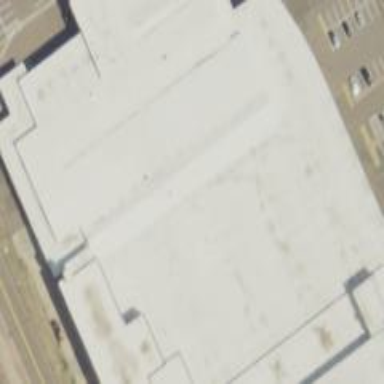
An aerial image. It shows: Public building.